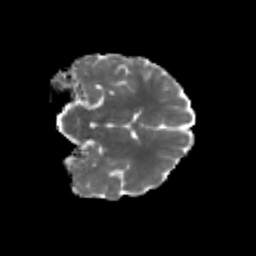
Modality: MD
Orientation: coronal
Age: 20
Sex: female
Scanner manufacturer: siemens
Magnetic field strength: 3 T
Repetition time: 3.5 s
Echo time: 0.113 s